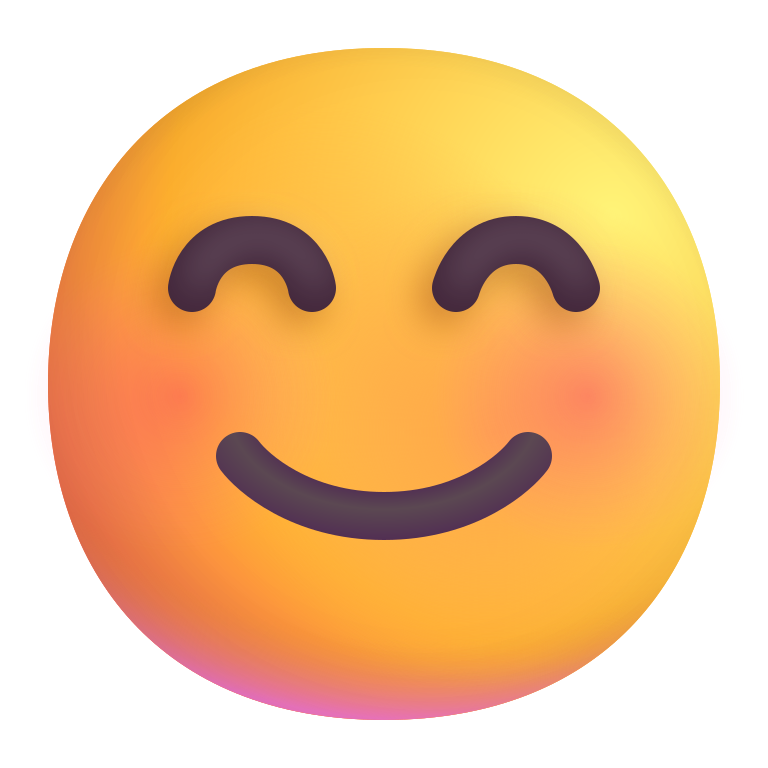
smiling face with smiling eyes color